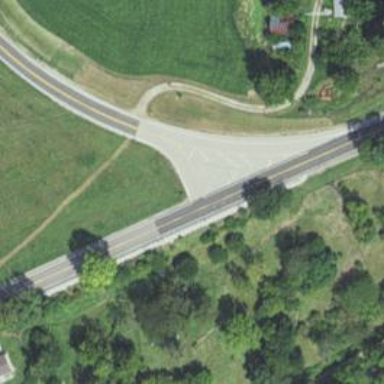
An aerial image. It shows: Primary link road with asphalt surface.